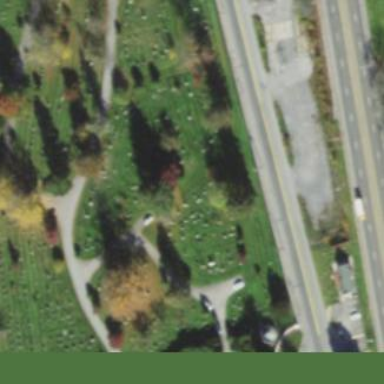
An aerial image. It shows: Sector in the cemetery.